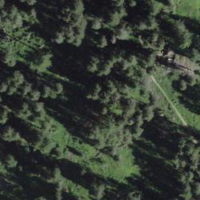
EUNIS habitat code: 43
Species observed at this site:
Melitaea diamina